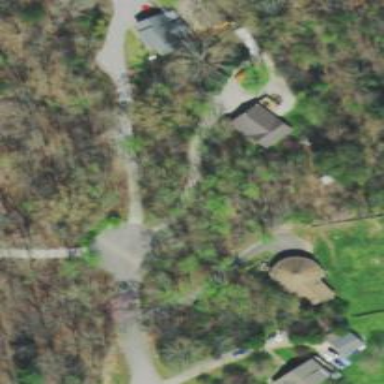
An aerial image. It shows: Driveway leading to service road.